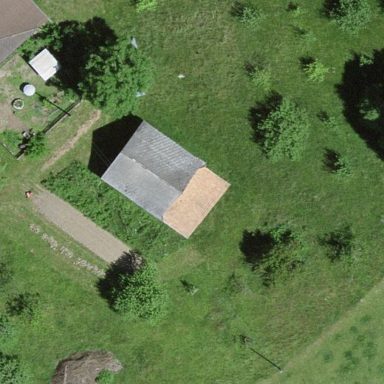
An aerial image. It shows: Barn.